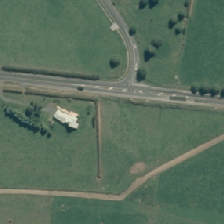
Land cover: urban_build_up